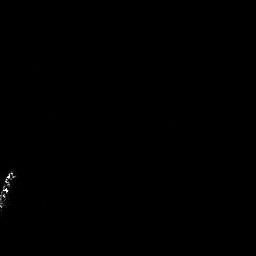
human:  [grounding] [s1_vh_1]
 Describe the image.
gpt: In the satellite image, there is  <ref>1 medium ship </ref> <box>[[0, 64, 5, 82, 0]]</box> located at bottom left.